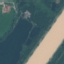
Land use / land cover: River